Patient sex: F
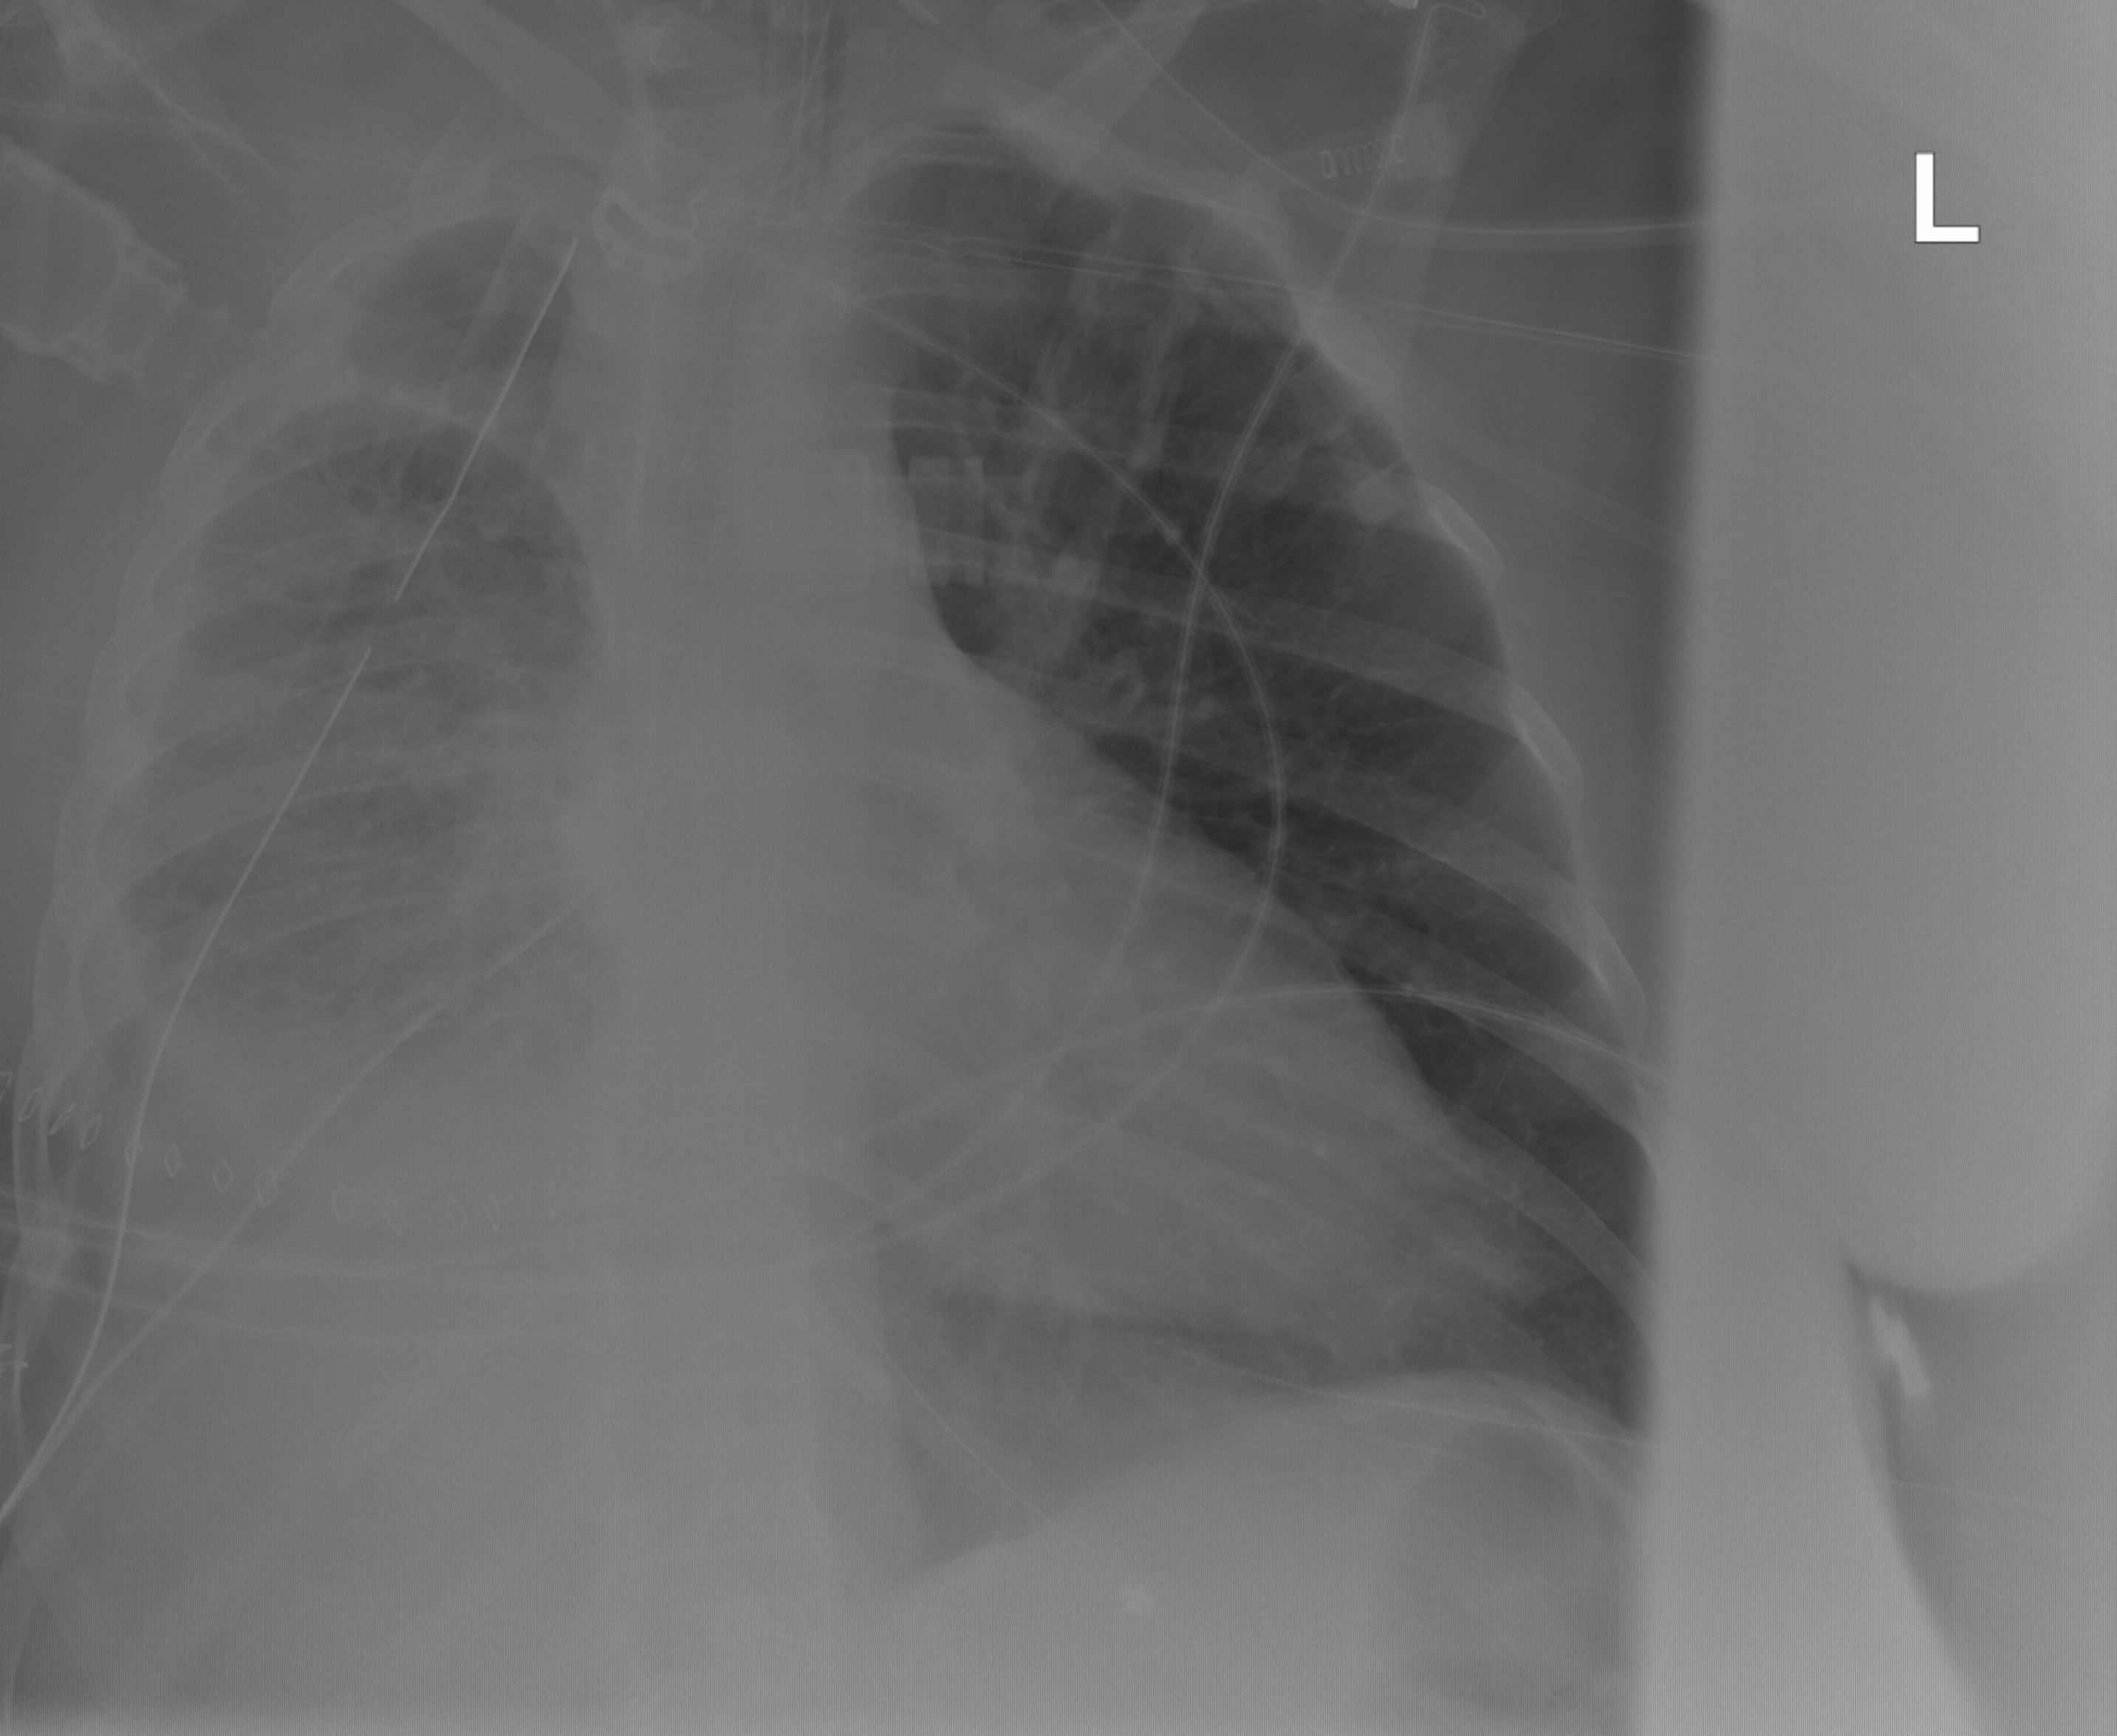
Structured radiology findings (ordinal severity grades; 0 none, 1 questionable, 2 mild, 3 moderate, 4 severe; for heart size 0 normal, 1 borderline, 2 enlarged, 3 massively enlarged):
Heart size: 2
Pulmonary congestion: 0
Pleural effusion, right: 3
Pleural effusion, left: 0
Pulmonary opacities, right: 2
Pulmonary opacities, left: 0
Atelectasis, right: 3
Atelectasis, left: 0